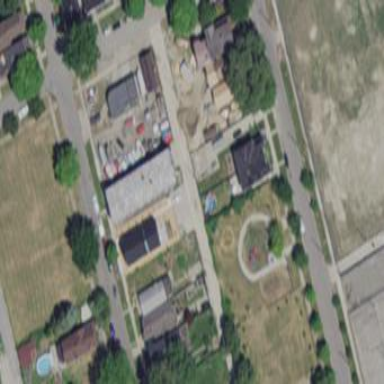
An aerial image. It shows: This residential area consists of single-family homes.